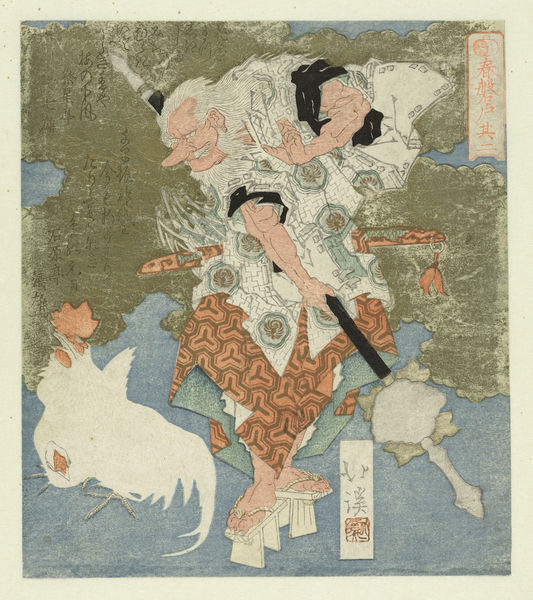
Titel: God and cocks: 'The cave of spring: number two' (Haru no iwato-sono ni).
Künstler: Tokiyuki Hokkei
Standort: Amsterdam
Institution: Rijksmuseum
Schlagwörter: angriff, blau, gemälde, kampf, mann, vogel, wasser, weiß, grün, bunt, grau, nase, rot, muster, alt, bart, arme, gesicht, mensch, spiegel, gewand, stoff, stock, füße, holzschnitt, japan, schrift, schuhe, stab, lanze, muskeln, inschrift, sandalen, japanisch, greis, asien, sichel, schwert, chinesisch, china, karte, landkarte, speer, hahn, huhn, schildkröte, holzschuhe, kimono, samurai, langnase, kampfkunst